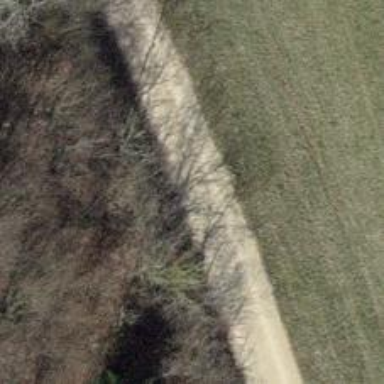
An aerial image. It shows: Gravel track with grade 2 quality.